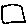
Label: square